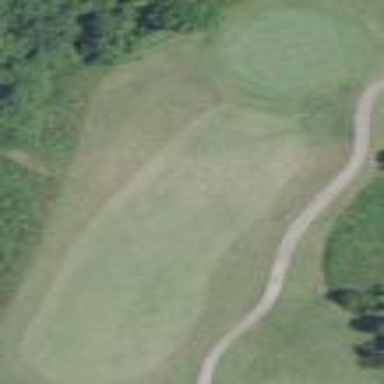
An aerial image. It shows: Grassy area designated as golf fairway.